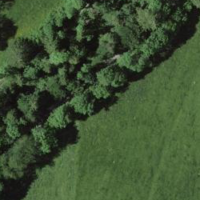
EUNIS habitat code: 52
Species observed at this site:
Impatiens parviflora